如图所示，在平面直角坐标系中，椭圆$\Gamma$:$\frac{x^2}{2}+y^2=1$的左、右焦点分别为$F_1$、$F_2$，设$P$是第一象限内$\Gamma$上的一点，$PF_1$、$PF_2$的延长线分别交$\Gamma$于点$Q_1$、$Q_2$。

(1) 求$\triangle PF_1Q_2$的周长；

(2) 求$\triangle PF_1Q_2$面积的取值范围；

(3) 设$r_1$、$r_2$分别为$\triangle PF_1Q_2$、$\triangle PF_2Q_1$的内切圆半径，求$r_1 - r_2$的最大值。

\vspace{1em}
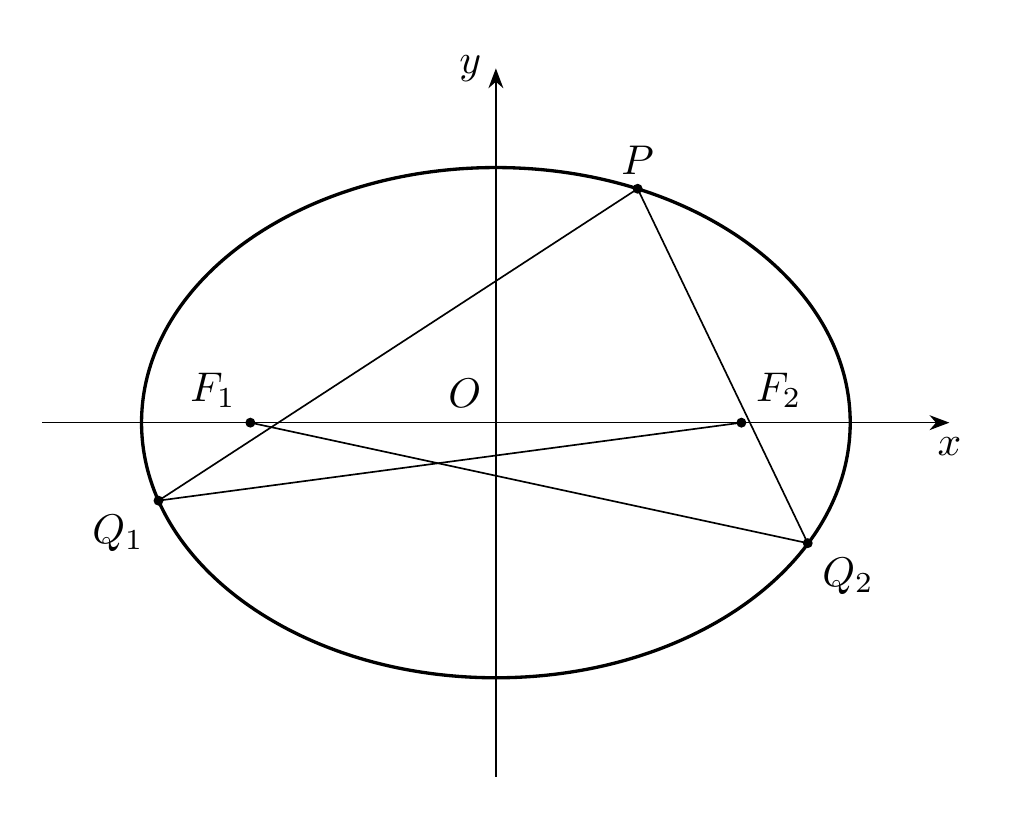
【解答】
【分析】
(1) 根据椭圆的定义即可求解；

(2) 联立直线方程与椭圆方程，结合韦达定理得到纵坐标之差的绝对值的取值范围，然后确定三角形面积的取值范围即可；

(3) 联立直线方程与椭圆方程，结合韦达定理利用等面积法得到内切圆半径的表达式，据此得到$r_1 - r_2$的表达式，然后利用基本不等式求最值即可。

\vspace{1em}

【解答】
解：(1) $\because F_1$，$F_2$为椭圆$C$的两焦点，且$P$，$Q_2$为椭圆上的点，
$\therefore PF_1 + PF_2 = Q_2F_1 + Q_2F_2 = 2a$，从而得到$\triangle PQ_2F_1$的周长为$4a$。

由题意，得$4a = 4\sqrt{2}$，即$\triangle PF_1Q_2$的周长为$4\sqrt{2}$。

\vspace{0.5em}

(2) 由题意可设过$PQ_2$的直线方程为$x = my + 1$，$P(x_0, y_0)$，$Q_2(x_2, y_2)(x_0 > 0,\ y_0 > 0)$，

联立
\[
\begin{cases}
x = my + 1 \\
x^2 + 2y^2 = 2
\end{cases}
\]
消去$x$得$(m^2 + 2)y^2 + 2my - 1 = 0$，

则$y_0 + y_2 = -\frac{2m}{m^2 + 2}$，$y_0 \cdot y_2 = -\frac{1}{m^2 + 2}$，

所以$|y_0 - y_2| = \sqrt{\left(\frac{2m}{m^2 + 2}\right)^2 + \frac{4}{m^2 + 2}} = \sqrt{\frac{8}{m^2 + 2} - \frac{8}{(m^2 + 2)^2}}$，

令$t = \frac{1}{m^2 + 2}\left(0 < t \leq \frac{1}{2}\right)$，

则$|y_0 - y_2| = \sqrt{8(t - t^2)} \leq \sqrt{2}$（当$t = \frac{1}{2}$时等号成立，即$m = 0$时），

所以$S_{\triangle PF_1Q_2} = \frac{1}{2}|F_1F_2||y_0 - y_2| = \frac{1}{2} \times 2 \cdot |y_0 - y_2| = |y_0 - y_2| \leq \sqrt{2}$，

故$\triangle PF_1Q_2$面积的取值范围为$(0, \sqrt{2}]$。

\vspace{0.5em}

(3) 设$Q_1(x_1, y_1)$，直线$F_1P$的方程为$y = \frac{y_0}{x_0 + 1}(x + 1)$，

将其代入椭圆$\Gamma$的方程可得$\frac{x^2}{2} + \frac{y_0^2}{(x_0 + 1)^2}(x + 1)^2 = 1$，

整理可得$(2x_0 + 3)x^2 + 4y_0^2x - 3x_0^2 - 4x_0 = 0$，

则$x_0x_1 = \frac{-3x_0^2 - 4x_0}{2x_0 + 3}$，得$x_1 = -\frac{3x_0 + 4}{2x_0 + 3}$，$y_1 = \frac{y_0}{x_0 + 1}\left(-\frac{3x_0 + 4}{2x_0 + 3} + 1\right) = -\frac{y_0}{2x_0 + 3}$，

故$Q_1\left(-\frac{3x_0 + 4}{2x_0 + 3}, -\frac{y_0}{2x_0 + 3}\right)$。

当$x_0 \neq 1$时，直线$F_2P$的方程为$y = \frac{y_0}{x_0 - 1}(x - 1)$，

将其代入椭圆方程并整理可得$(-2x_0 + 3)x^2 - 4y_0^2x - 3x_0^2 + 4x_0 = 0$，

同理，可得$Q_2\left(\frac{3x_0 - 4}{2x_0 - 3}, \frac{y_0}{2x_0 - 3}\right)$，

因为$S_{\triangle PF_1Q_2} = \frac{1}{2} \times 4\sqrt{2}r_1$，$S_{\triangle PF_2Q_1} = \frac{1}{2} \times 4\sqrt{2}r_2$，

所以
\begin{align}
r_1 - r_2 &= \frac{S_{\triangle PF_1Q_2}}{2\sqrt{2}} - \frac{S_{\triangle PF_2Q_1}}{2\sqrt{2}} = \frac{S_{\triangle F_1F_2Q_2} - S_{\triangle F_1F_2Q_1}}{2\sqrt{2}} \nonumber \\
&= \frac{\frac{1}{2} \times 2 \cdot (-y_2) - \frac{1}{2} \times 2 \cdot (-y_1)}{2\sqrt{2}} \nonumber \\
&= \frac{y_1 - y_2}{2\sqrt{2}} = \frac{\sqrt{2}}{4}\left(-\frac{y_0}{2x_0 + 3} - \frac{y_0}{2x_0 - 3}\right) \nonumber \\
&= \frac{2\sqrt{2}x_0y_0}{x_0^2 + 18y_0^2} = \frac{2\sqrt{2}}{\frac{x_0}{y_0} + \frac{18y_0}{x_0}} \nonumber \\
&\leq \frac{2\sqrt{2}}{2\sqrt{\frac{x_0}{y_0} \cdot \frac{18y_0}{x_0}}} = \frac{1}{3}, \nonumber
\end{align}
当且仅当$x_0 = \frac{3\sqrt{5}}{5}$，$y_0 = \frac{\sqrt{10}}{10}$时，等号成立。

$PF_2 \perp x$轴时，易知$P\left(1, \frac{\sqrt{2}}{2}\right)$，$y_1 = -\frac{\sqrt{2}}{10}$，$y_2 = -\frac{\sqrt{2}}{2}$，

此时$r_1 - r_2 = \frac{y_1 - y_2}{2\sqrt{2}} = \frac{\sqrt{2}}{4} \times \frac{4\sqrt{2}}{10} = \frac{1}{5}$，

综上，$r_1 - r_2$的最大值为$\frac{1}{3}$。

\vspace{1em}

【点评】
本题主要考查椭圆定义的应用，椭圆中的范围问题，直线与圆锥曲线的位置关系等知识，属于中档题。